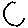
Label: moon